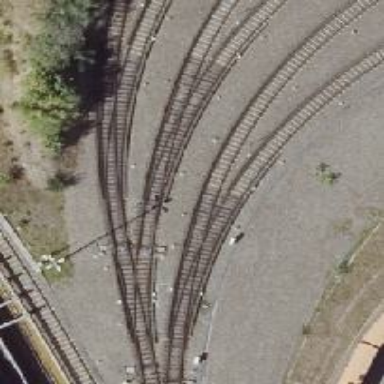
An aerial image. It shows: Yard used for servicing electrified rail. The rail is electrified from the top.